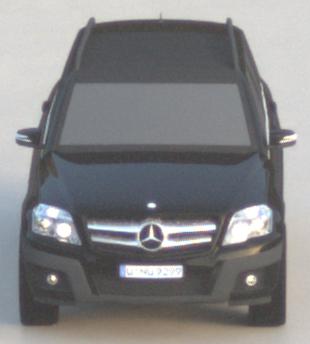
Make: Mercedes-Benz
Model: GLK 280
Detailed model: GLK-Class (204)
Model produced from: 2008/10
Model produced until: 2009/04
Doors: 5
Color: black
Road condition: wet road
Daytime: sunrise or sunset
Contrast: low contrast